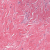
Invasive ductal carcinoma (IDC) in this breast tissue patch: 0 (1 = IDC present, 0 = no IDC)